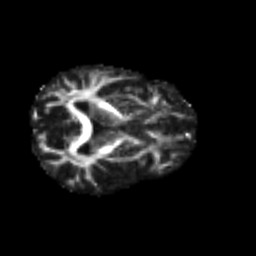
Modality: FA
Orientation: axial
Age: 48
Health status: ill
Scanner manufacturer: philips
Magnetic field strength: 3 T
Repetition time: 9 s
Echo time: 0.127 s